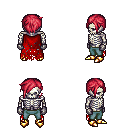
a pixel art fantasy rpg character, male body template, skeleton, red tattered cape, teal pants, ruby red pixie cut hairstyle, metal gloves, gold boots, four views (front, back, left, right), 2x2 character sprite sheet, small pixel art, hard edges, no anti-aliasing